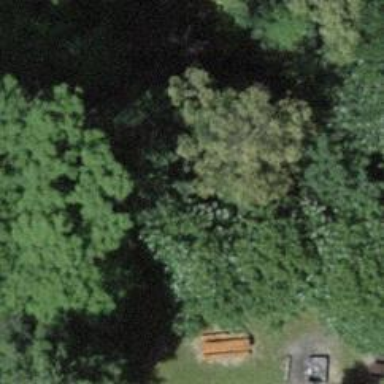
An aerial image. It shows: Picnic table located in leisure land area.